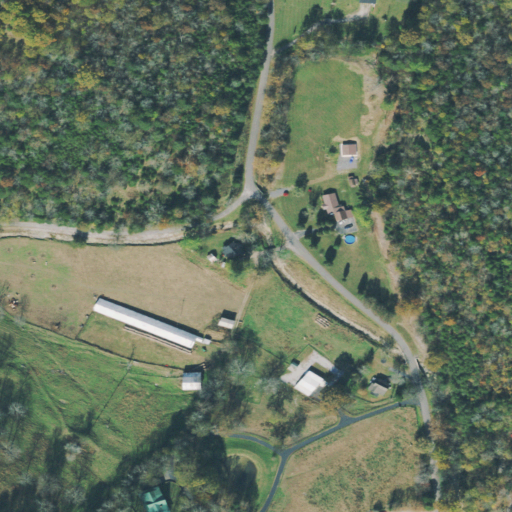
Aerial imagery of valley in Tennessee named Brooks Hollow containing pasture, mixed forest, open development, deciduous forest, evergreen forest, low intensity development, and medium intensity development